Question: I want to make custom Scroll for Image icons using horizontal scroll-view android , and zoom-in the icon that in front , and zoom-out the others like this picture
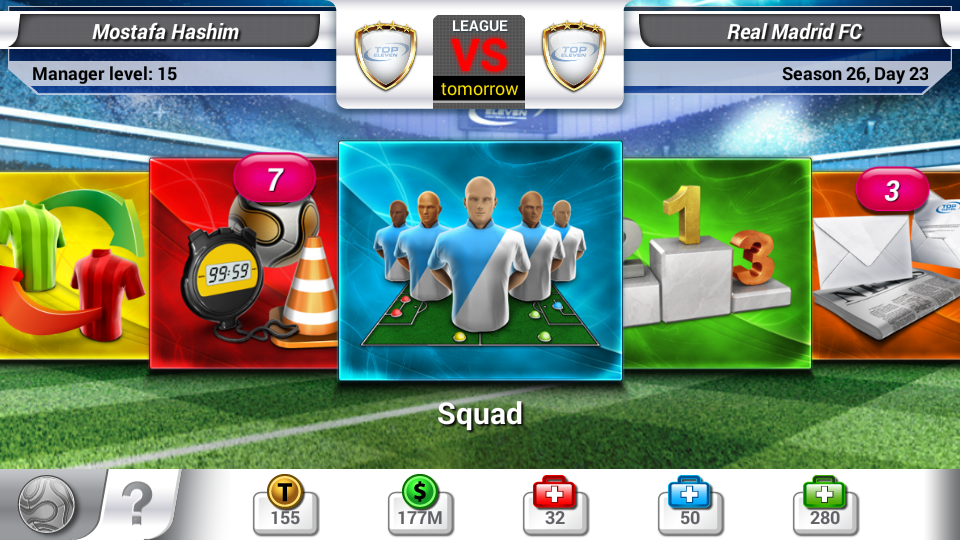
Answer: You'll likely want to use one of the cover flow implementations on GitHub. SE answer <URL>. You can also use the native ViewFlipper class in Android, which allows the use of a custom adapter and supports animations, etc., but it shows only one view at a time.